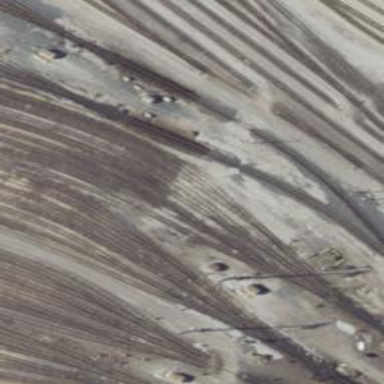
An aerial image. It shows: Railway yard used for servicing trains.